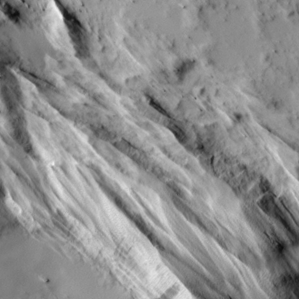
Label: non_frost